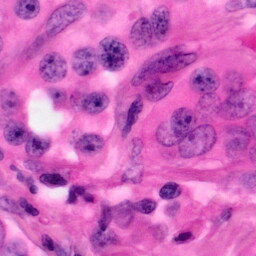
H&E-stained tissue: Pancreatic